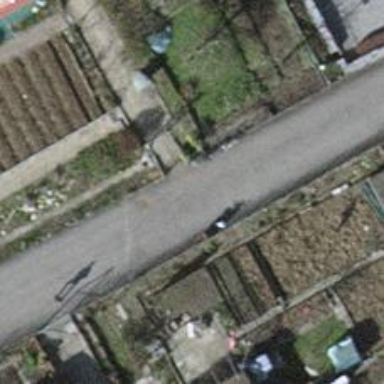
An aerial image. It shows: Paved alley for service vehicles.